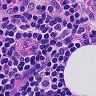
Metastatic tissue present: no